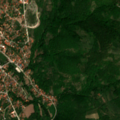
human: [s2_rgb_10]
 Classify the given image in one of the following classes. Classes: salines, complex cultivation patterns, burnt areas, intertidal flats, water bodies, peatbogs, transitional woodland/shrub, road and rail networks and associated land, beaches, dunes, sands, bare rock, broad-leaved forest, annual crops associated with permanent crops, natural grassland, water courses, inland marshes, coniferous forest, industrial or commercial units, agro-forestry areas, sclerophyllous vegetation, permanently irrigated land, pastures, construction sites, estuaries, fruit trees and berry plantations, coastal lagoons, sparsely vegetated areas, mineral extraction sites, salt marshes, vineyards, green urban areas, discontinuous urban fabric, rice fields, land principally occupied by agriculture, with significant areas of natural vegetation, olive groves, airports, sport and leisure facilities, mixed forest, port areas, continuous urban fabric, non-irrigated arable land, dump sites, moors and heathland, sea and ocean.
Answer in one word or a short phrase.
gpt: discontinuous urban fabric, complex cultivation patterns, land principally occupied by agriculture, with significant areas of natural vegetation, transitional woodland/shrub